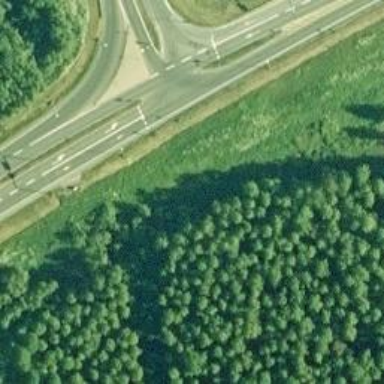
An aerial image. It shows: Motorway link with embankment beside it.